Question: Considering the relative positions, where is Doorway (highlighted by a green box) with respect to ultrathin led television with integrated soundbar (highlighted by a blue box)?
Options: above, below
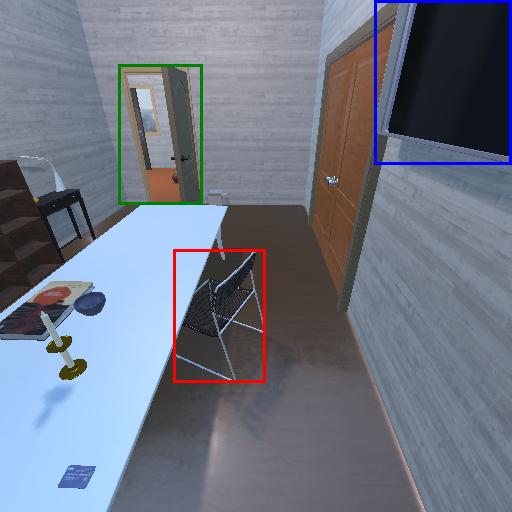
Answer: above